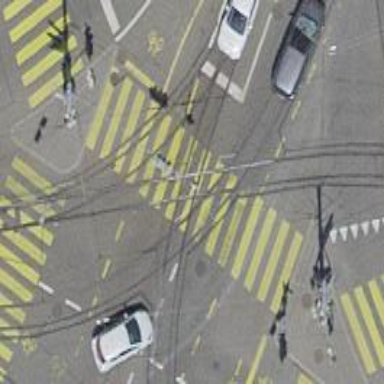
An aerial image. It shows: Tram level crossing on the railway.